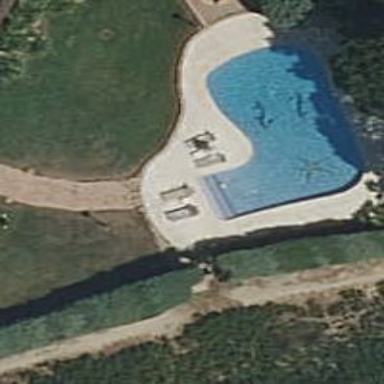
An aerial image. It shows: Swimming pool located in leisure land.